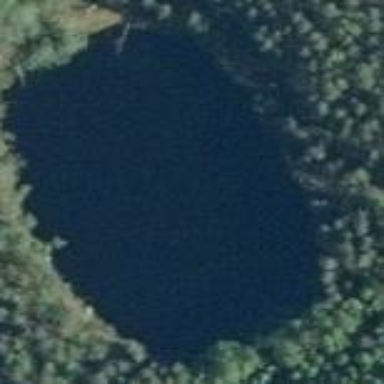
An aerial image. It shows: Pond with natural water.